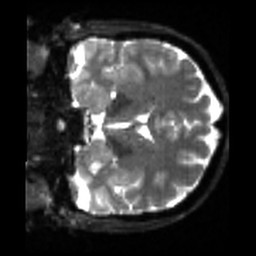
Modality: sbref
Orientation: coronal
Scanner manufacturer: siemens
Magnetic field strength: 3 T
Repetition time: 4 s
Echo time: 0.0594 s